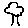
Label: tree